Field crop: maize
Growth stage: 2
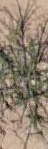
Species: salsola